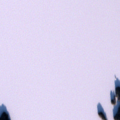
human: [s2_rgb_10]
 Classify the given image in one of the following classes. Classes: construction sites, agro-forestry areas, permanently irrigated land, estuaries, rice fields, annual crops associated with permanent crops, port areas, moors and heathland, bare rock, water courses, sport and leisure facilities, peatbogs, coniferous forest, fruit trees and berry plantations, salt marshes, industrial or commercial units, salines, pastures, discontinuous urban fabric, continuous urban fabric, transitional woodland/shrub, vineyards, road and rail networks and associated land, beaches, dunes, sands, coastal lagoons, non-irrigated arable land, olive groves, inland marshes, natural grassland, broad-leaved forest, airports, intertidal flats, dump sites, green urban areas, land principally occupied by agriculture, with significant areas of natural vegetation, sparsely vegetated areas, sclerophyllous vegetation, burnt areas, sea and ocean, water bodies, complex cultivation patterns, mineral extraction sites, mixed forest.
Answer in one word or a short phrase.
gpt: water bodies